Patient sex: F
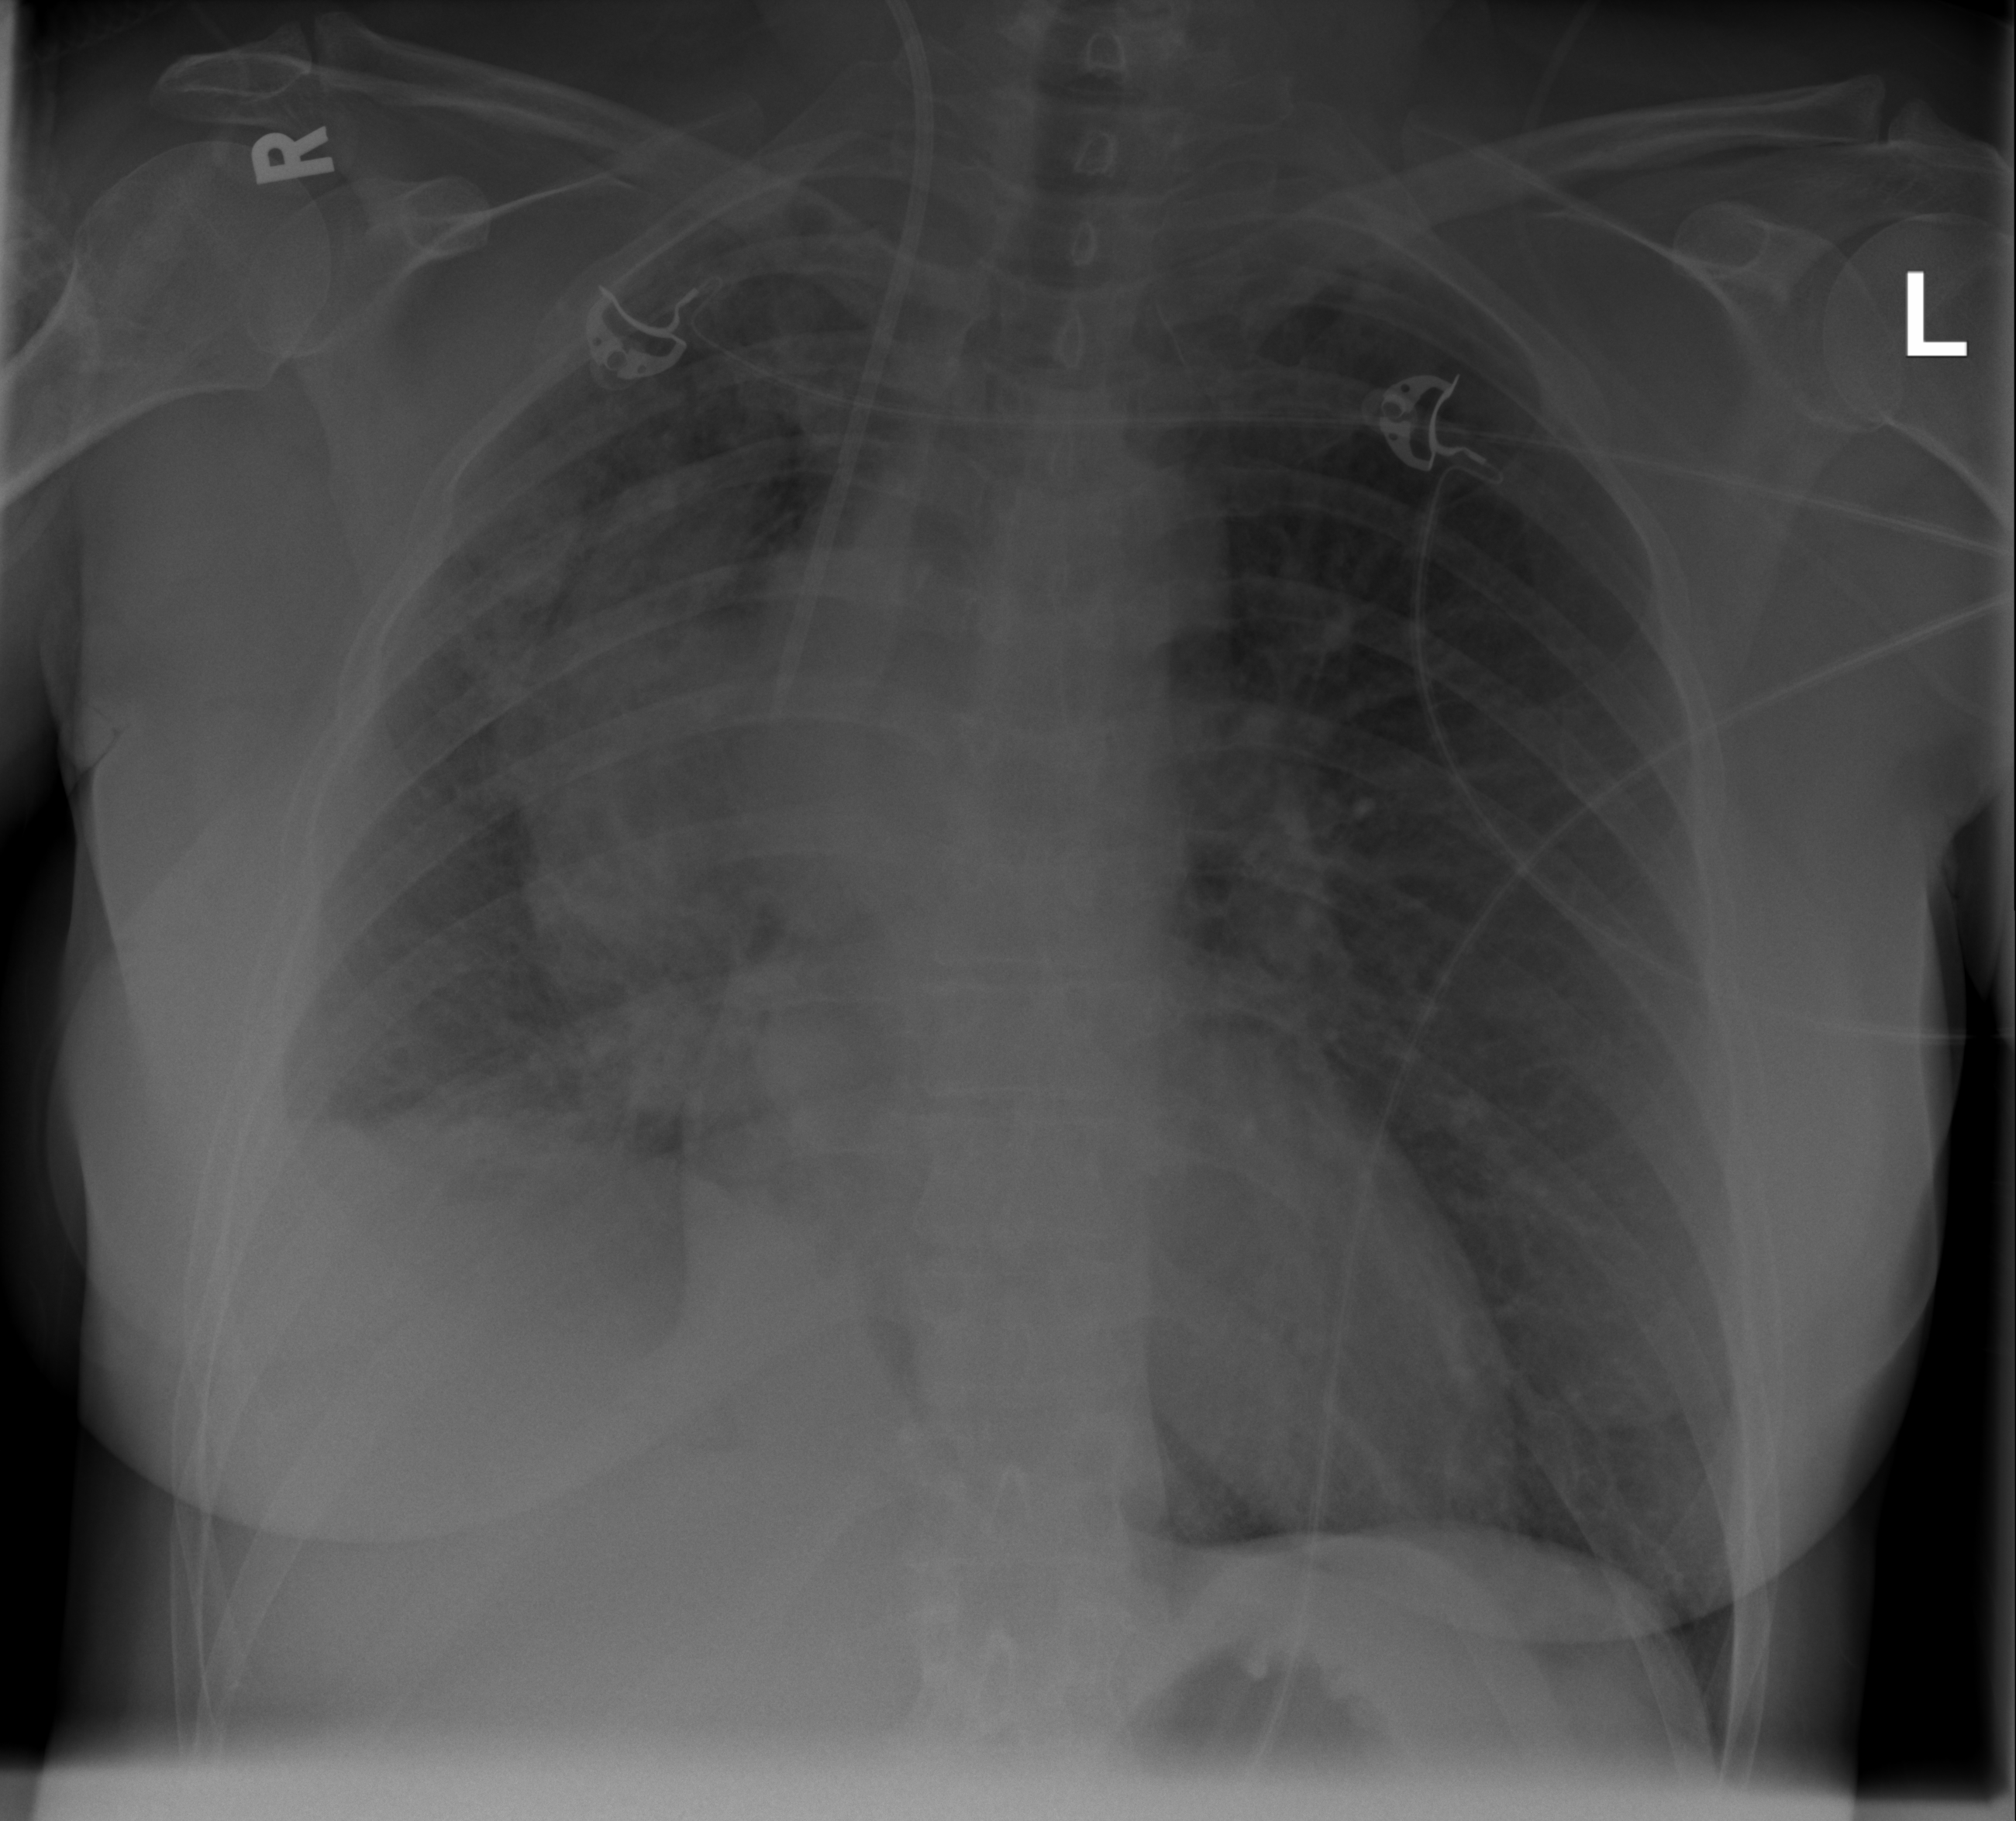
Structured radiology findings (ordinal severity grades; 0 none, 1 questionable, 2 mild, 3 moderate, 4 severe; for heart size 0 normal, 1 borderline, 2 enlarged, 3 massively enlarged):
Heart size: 1
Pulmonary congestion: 0
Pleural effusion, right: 2
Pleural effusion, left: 0
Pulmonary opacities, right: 0
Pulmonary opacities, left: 0
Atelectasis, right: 2
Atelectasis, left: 0